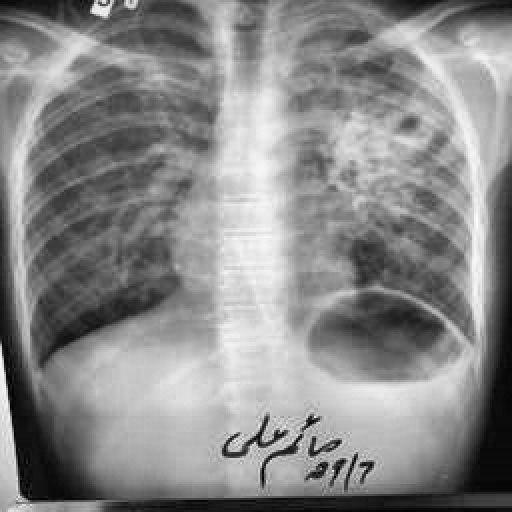
Finding: TUBERCULOSIS